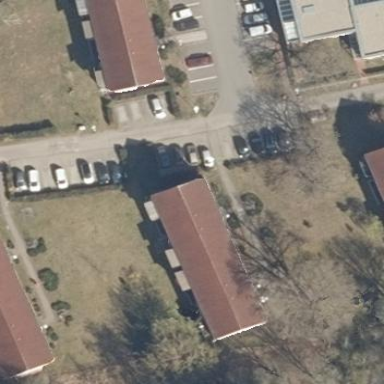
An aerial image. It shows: Gabled roof apartments building.